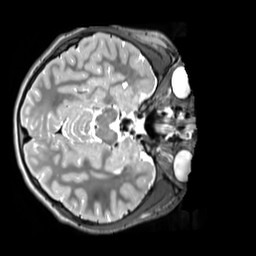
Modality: T2w
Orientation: axial
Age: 12
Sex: male
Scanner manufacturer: siemens
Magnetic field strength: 3 T
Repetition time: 3.2 s
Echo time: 0.408 s